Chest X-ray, AP view. Patient: 69 years old, sex M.
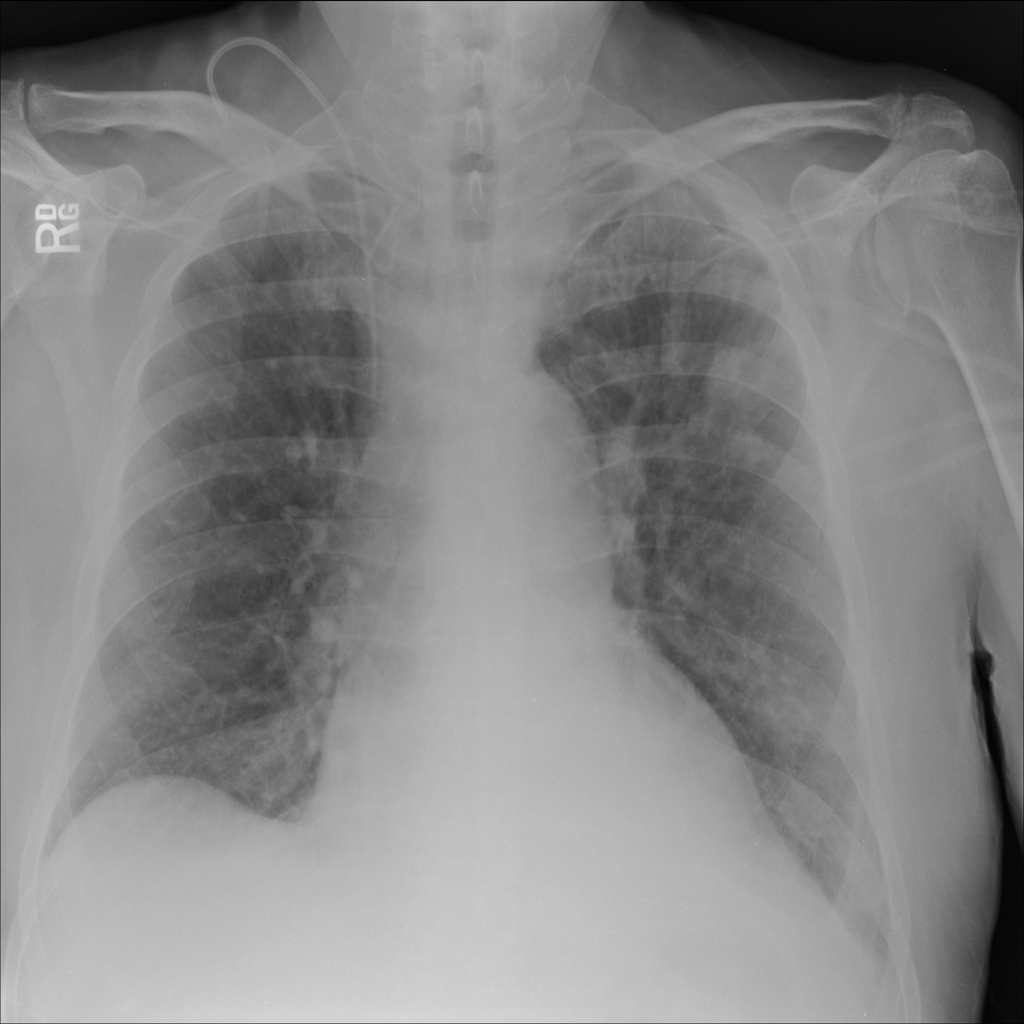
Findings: Infiltration, Nodule